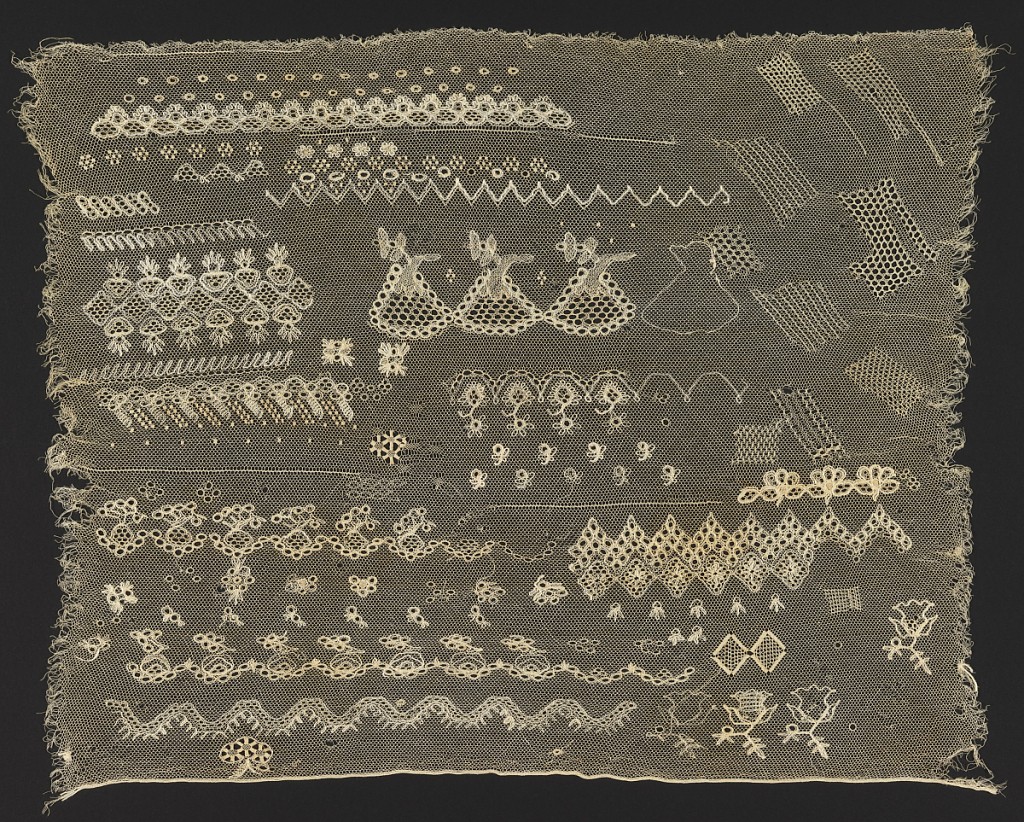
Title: Sampler
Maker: Mary C. Myers, American
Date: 1832
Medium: linen embroidery on cotton net, backed with silk Technique: embroidered on machine-made net, backed with taffeta
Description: Machine-made net embroidered with a variety of lace stitches, backed with red silk taffeta.